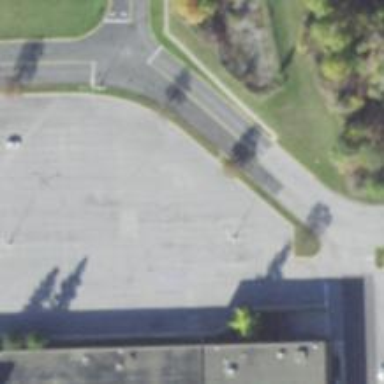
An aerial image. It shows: Asphalt footway with unmarked crossing.